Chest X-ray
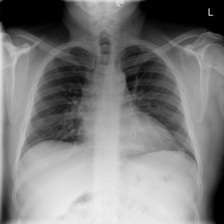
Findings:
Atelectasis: negative
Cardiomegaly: negative
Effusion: negative
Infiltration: negative
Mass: negative
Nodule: negative
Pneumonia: negative
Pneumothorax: negative
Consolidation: negative
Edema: negative
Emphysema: negative
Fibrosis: negative
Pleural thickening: negative
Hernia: negative